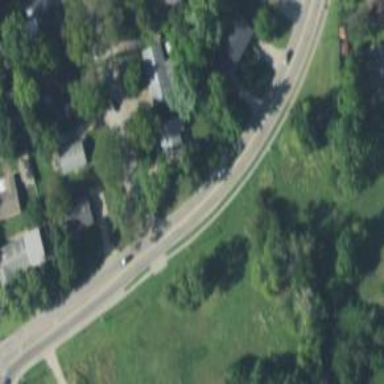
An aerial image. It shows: Tertiary road with separate sidewalks.